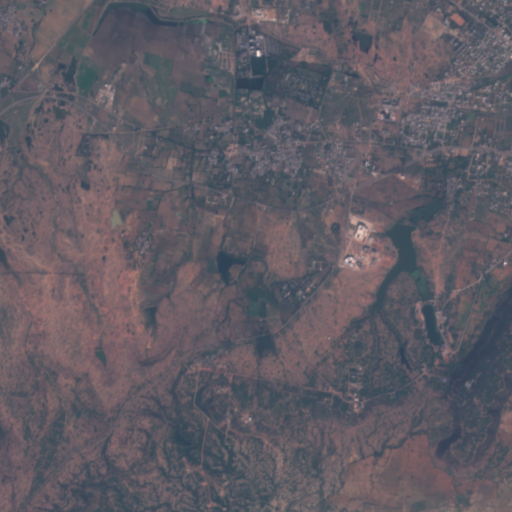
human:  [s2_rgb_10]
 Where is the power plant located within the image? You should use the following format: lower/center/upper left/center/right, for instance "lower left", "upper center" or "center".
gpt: The power plant is located in the upper center of the image.
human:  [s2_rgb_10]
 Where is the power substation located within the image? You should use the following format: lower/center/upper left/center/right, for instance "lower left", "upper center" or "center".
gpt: The power substation is located in the upper center of the image.
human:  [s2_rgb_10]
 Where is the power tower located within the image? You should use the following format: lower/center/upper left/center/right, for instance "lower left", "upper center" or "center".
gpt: The power tower is located in the upper of the image.
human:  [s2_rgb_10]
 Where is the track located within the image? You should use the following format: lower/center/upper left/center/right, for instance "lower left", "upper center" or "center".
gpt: There is no track in the image.